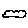
Label: cloud